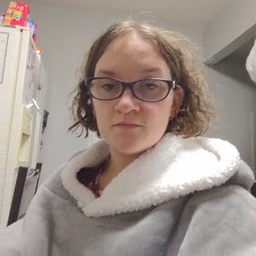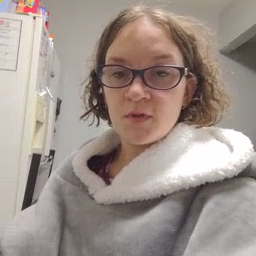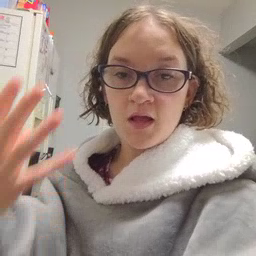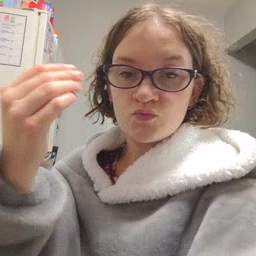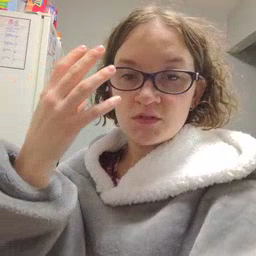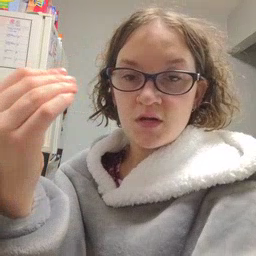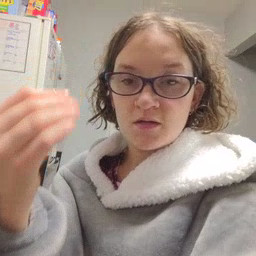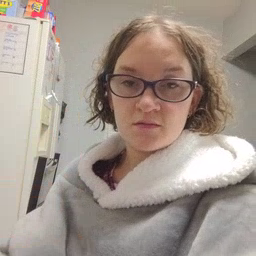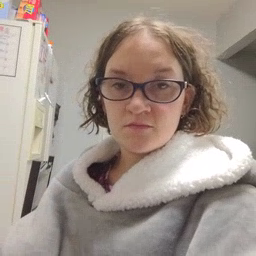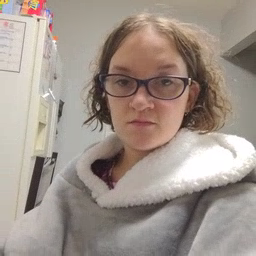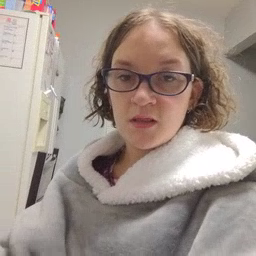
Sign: outside